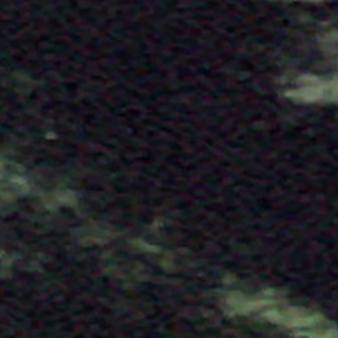
Label: other